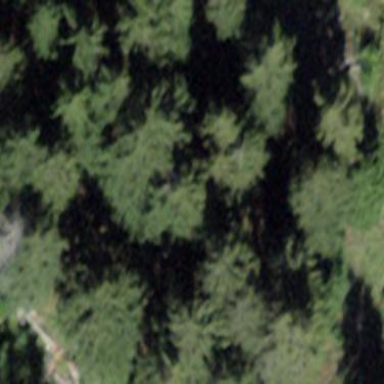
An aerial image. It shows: Forest area.